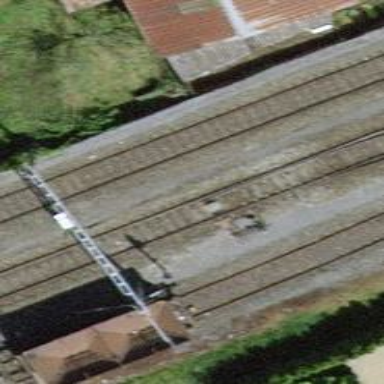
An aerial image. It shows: Railway switch.